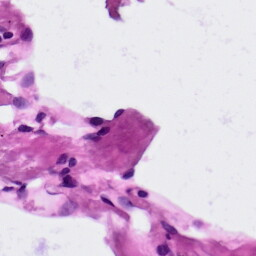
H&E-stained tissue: Lung